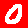
Digit: 0